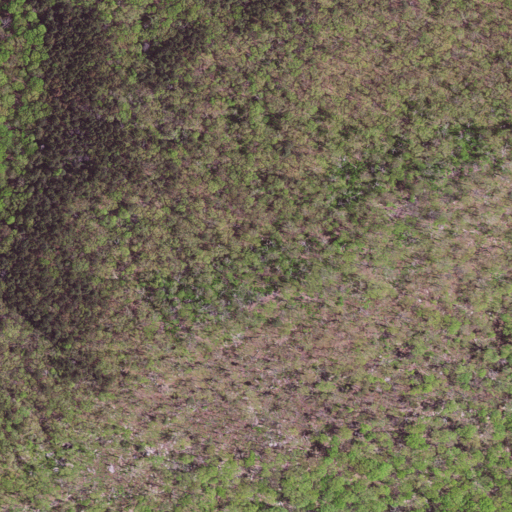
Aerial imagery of mountain in Virginia named Forge Mountain containing deciduous forest, mixed forest, and evergreen forest